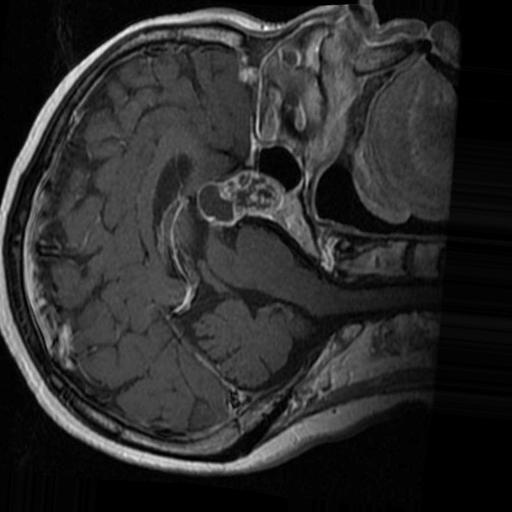
Label: brain_tumor